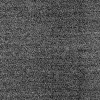
Atmospheric dust classification: dusty